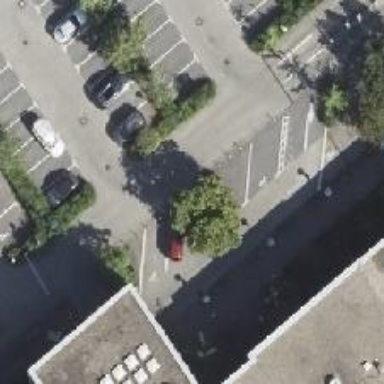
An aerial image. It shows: Taxi stand.